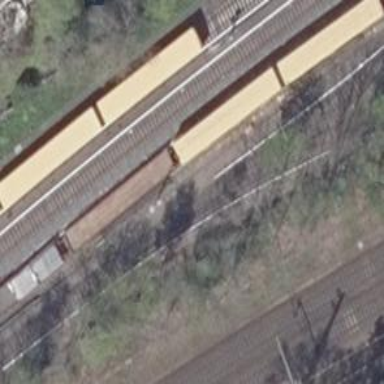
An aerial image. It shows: Railway switch.